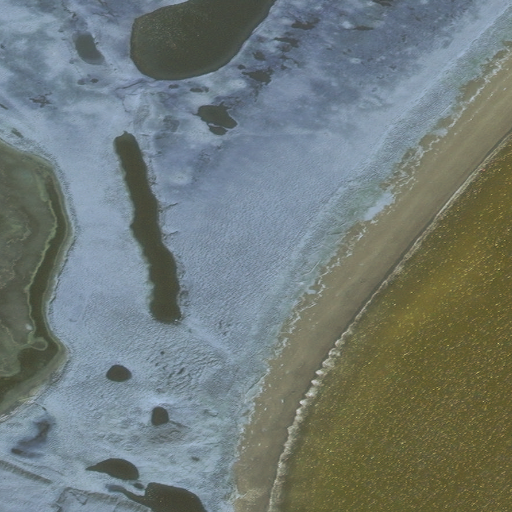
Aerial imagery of isthmus in Alaska named Sitam Gutii containing only unknown